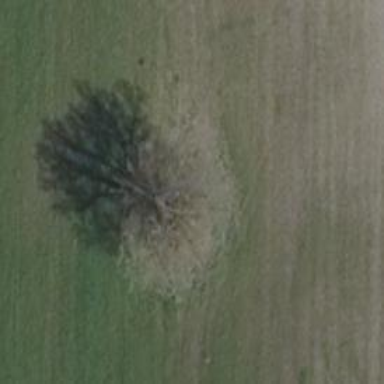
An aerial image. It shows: Deciduous tree with broadleaved leaves.